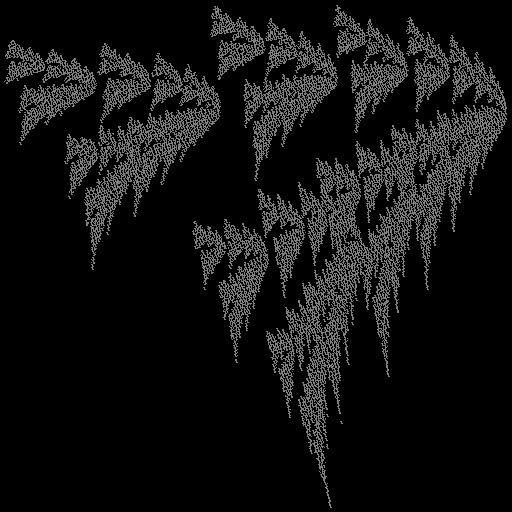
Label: watersprite